Field crop: maize
Growth stage: 2
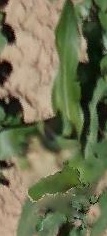
Species: maize